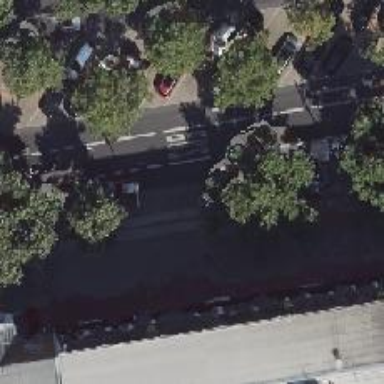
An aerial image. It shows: Secondary road with asphalt surface. There is shared bus and cycle lane on the right side.